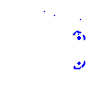
Particle: proton